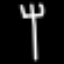
Label: fork